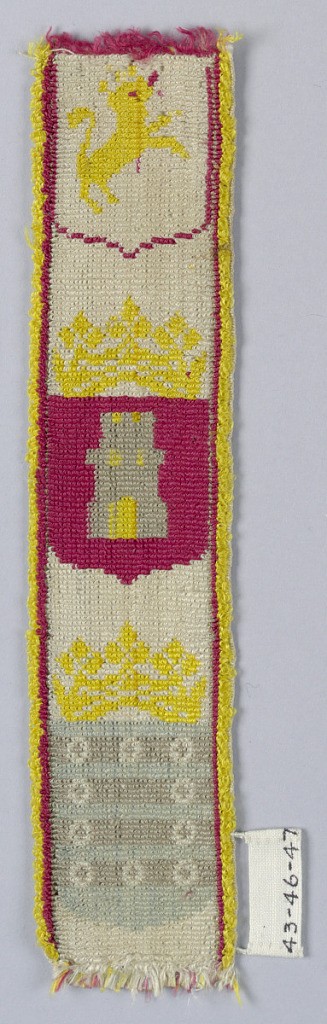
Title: Trimming
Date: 18th century
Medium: silk Technique: uncut velvet weave
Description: Three shields (two under crowns and the third incomplete) showing a castle, a coat of arms and a rampant animal, probably a lion.